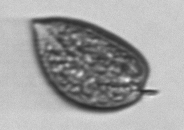
Label: Prorocentrum_micans